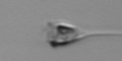
Label: Asterionellopsis_glacialis